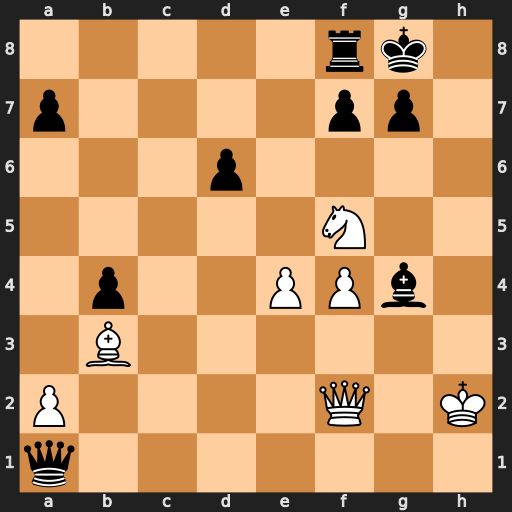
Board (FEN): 5rk1/p4pp1/3p4/5N2/1p2PPb1/1B6/P4Q1K/q7
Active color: w
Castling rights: -
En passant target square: -
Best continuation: Ne7+ Kh7 Qh4+ Bh5 Qxh5#